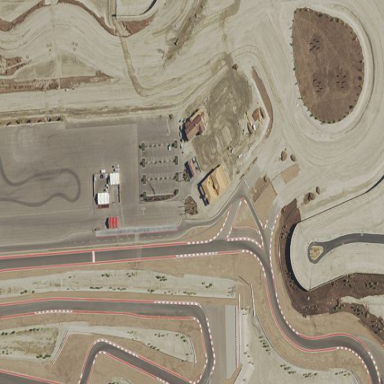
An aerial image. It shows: Motor sport raceway.